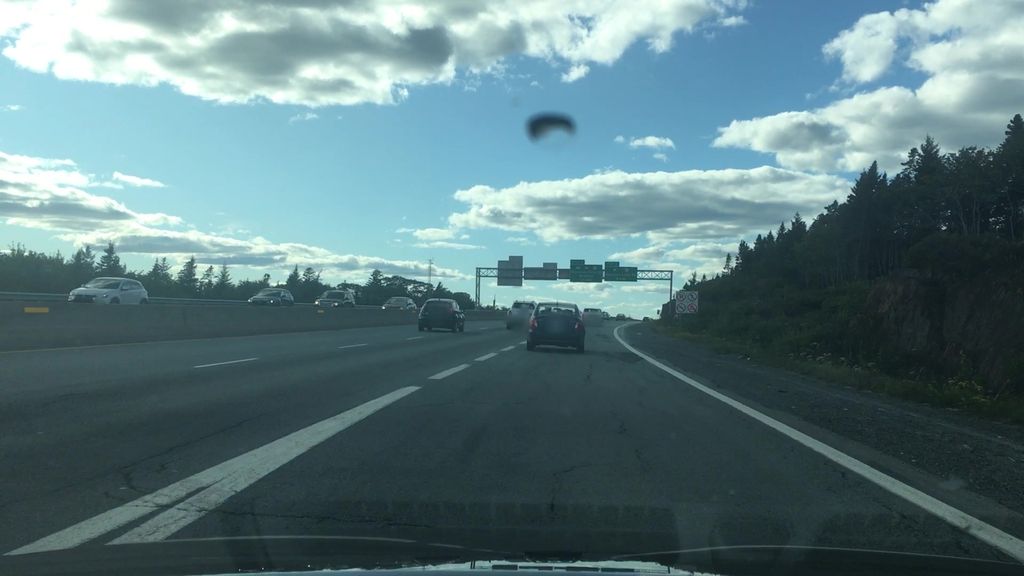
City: halifax